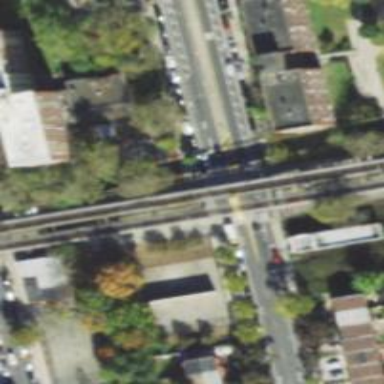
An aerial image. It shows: Asphalt footway with zebra crossing.